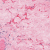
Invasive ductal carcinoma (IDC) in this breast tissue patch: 0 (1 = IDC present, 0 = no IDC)